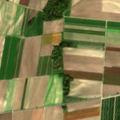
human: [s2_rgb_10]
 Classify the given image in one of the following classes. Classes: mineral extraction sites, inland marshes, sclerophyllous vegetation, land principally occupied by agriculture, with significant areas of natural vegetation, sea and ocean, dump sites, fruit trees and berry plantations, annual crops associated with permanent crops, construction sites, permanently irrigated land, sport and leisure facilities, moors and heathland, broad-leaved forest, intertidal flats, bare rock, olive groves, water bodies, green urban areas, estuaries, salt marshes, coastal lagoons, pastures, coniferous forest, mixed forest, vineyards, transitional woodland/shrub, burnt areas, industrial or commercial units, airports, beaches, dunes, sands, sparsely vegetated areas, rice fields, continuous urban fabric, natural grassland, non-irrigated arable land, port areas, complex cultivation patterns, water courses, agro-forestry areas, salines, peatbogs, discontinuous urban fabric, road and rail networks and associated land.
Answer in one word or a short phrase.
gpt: non-irrigated arable land